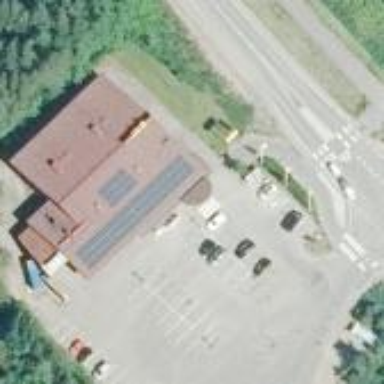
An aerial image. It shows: Convenience store inside building.